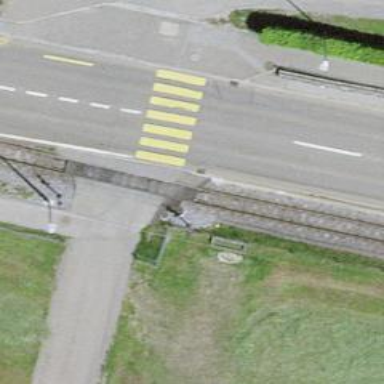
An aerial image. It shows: Railway crossing.